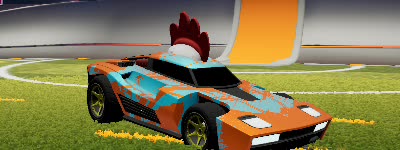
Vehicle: breakout